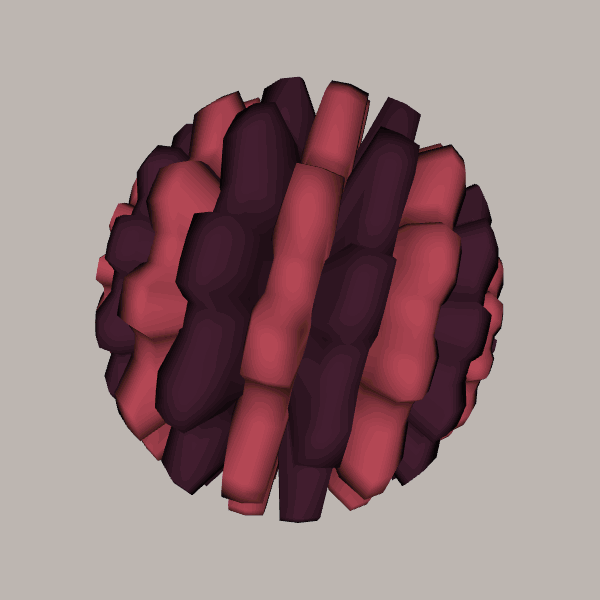
Background: light